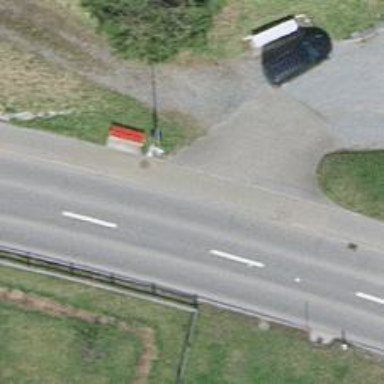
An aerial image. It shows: Bus stop with platform for public transport.